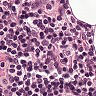
Metastatic tissue present: no